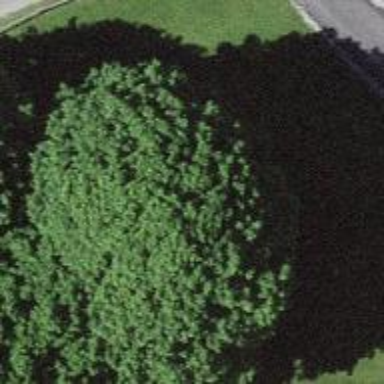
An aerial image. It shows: Beautiful tree in nature.